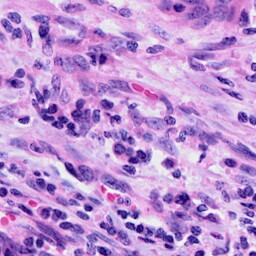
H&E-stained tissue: Cervix